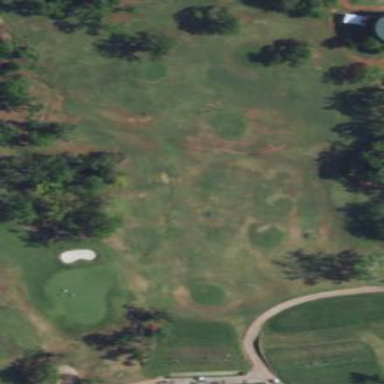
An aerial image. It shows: Driving range for golf on grass.